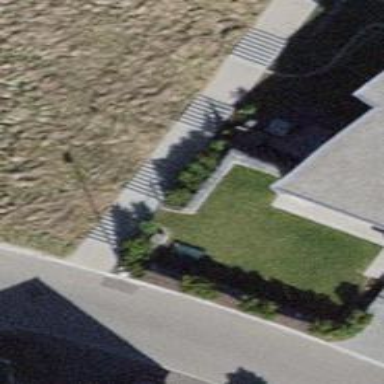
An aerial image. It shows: Set of concrete steps.